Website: home-depot
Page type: payment
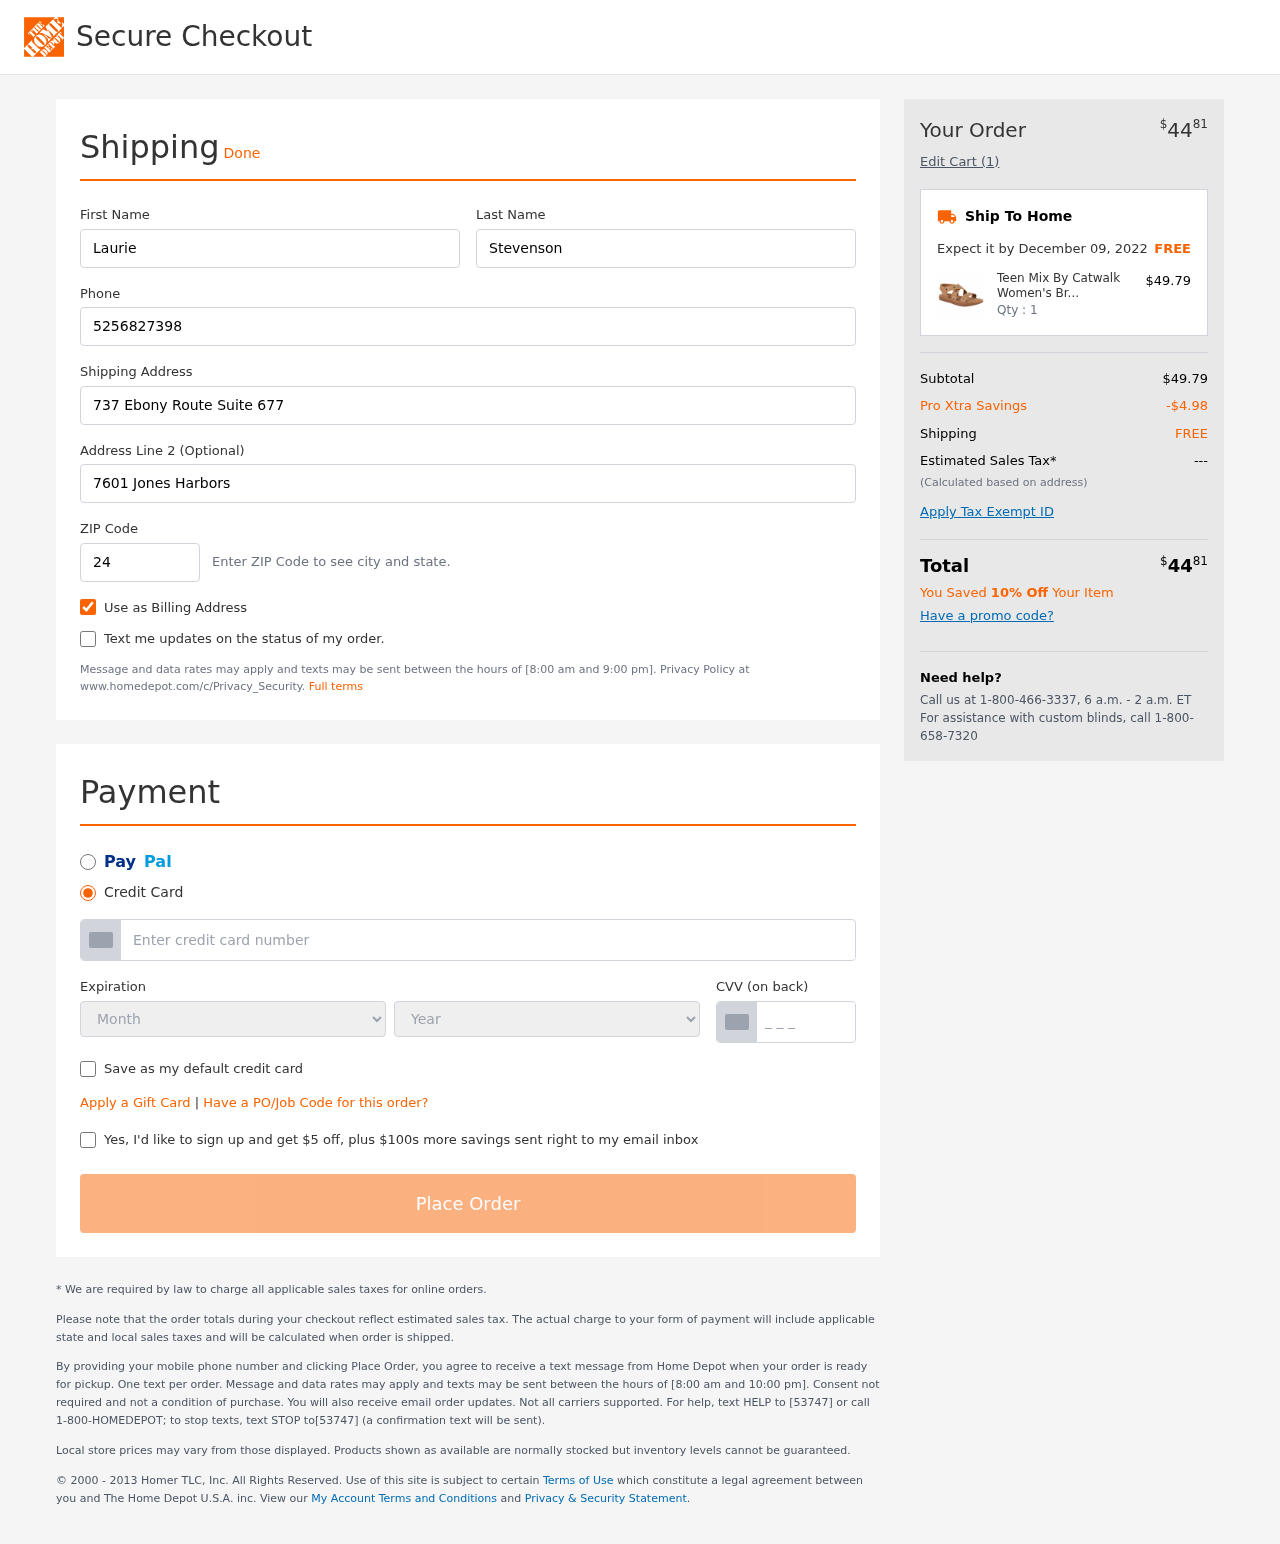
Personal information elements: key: PII_CARD_CVV
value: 6151
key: PII_CARD_EXPIRY_MONTH
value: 09
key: PII_CARD_EXPIRY_YEAR
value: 28
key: PII_CARD_NUMBER
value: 3497 5562 8269 473
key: PII_FIRSTNAME
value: Laurie
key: PII_LASTNAME
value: Stevenson
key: PII_PHONE
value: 5256827398
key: PII_POSTCODE
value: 24108
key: PII_STREET
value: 737 Ebony Route Suite 677
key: PII_STREET2
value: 7601 Jones Harbors
Product elements: key: PRODUCT1_NAME
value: Teen Mix By Catwalk Women's Brown Footwear-4 UK (36 EU) (6 US) (TM4262BR_A)
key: PRODUCT1_PRICE
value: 49.79
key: PRODUCT1_QUANTITY
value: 1
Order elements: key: ORDER_TOTAL
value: $4481
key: ORDER_NUM_ITEMS
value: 1
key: ORDER_DELIVERY_DATE
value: December 09, 2022
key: ORDER_SUBTOTAL
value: $49.79
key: ORDER_DISCOUNT
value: -$4.98
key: ORDER_SHIPPING_COST
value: FREE